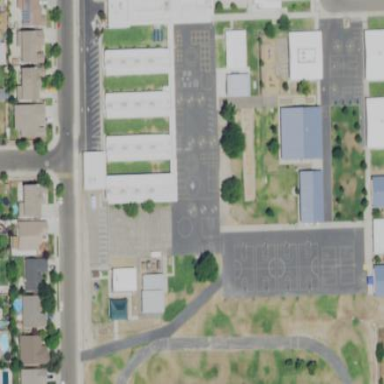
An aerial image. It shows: School building.